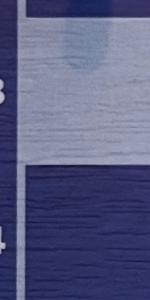
Label: Empty